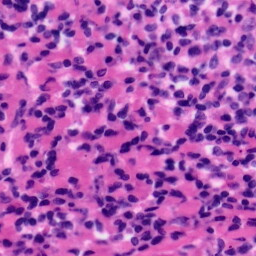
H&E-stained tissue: Tonsil